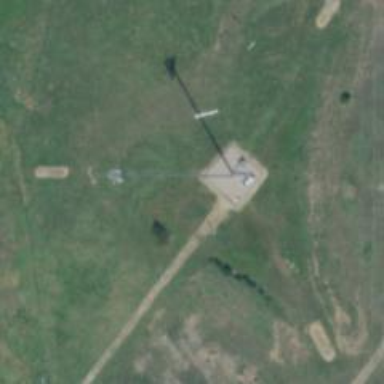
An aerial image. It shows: Man-made mast used for communication purposes.